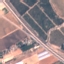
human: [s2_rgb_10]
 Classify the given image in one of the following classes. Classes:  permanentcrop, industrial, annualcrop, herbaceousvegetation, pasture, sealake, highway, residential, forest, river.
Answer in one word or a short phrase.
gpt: Highway